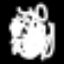
Label: octagon